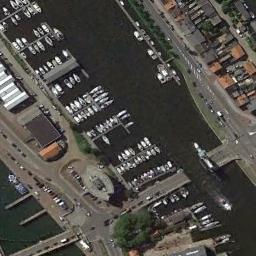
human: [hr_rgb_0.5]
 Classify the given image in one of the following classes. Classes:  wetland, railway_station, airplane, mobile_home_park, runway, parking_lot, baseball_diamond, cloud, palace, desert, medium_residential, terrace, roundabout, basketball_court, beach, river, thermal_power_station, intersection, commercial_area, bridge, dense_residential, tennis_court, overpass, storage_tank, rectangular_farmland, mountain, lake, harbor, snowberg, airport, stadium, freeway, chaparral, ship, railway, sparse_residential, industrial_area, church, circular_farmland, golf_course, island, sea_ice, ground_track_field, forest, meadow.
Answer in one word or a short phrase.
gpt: harbor